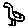
Label: bird